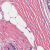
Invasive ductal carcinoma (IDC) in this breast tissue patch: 0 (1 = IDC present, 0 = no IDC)